Question: I'm having trouble getting this short program to work. It's not complete but I want to solve a seg fault I'm getting at compilation. The gist of what's there is pretty much:
To reads a (sub)string on the command line and search for that (sub)string in every 'word' on stdin. Every word that contains this (sub)string is printed. If no match can be found, an appropriate message is output. Also, if there is less or more than one command-line argument, a usage-message is output.
I understand a seg fault can arise from an attempt to access an index that doesn't exist or infinite loops. A little bit of bug testing shows that the problem does lie in the while loop, but I can't figure out why.
The result is when I input: './match ant < match.data' into the command line, with 'match.data' holding
'fantastic dog x gooblygooblygoo antx xant ant anananananananananananan'
When fgets reaches the end of match.data, does it not return NULL and the loop terminated?
Thanks!

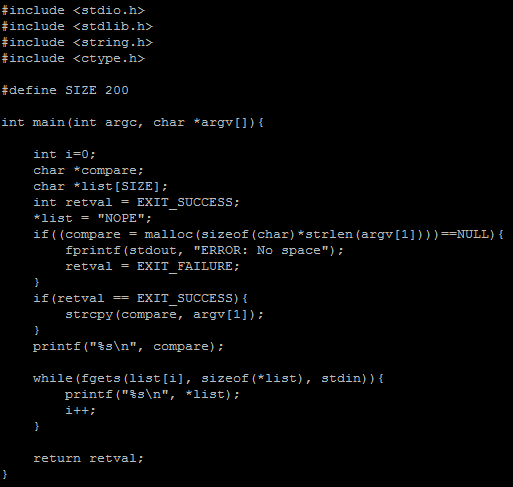
Answer: There are two problems with your code:
1. You use an uninitialized pointer in the fgets call (the pointers in the array are all uninitialized)
2. You're doing sizeof in a pointer, which returns the size of the pointer and not what it points to.
To solve the first problem is to allocate memory for the pointers inside the array. This can either be done by allocating dynamically (using e.g. 'malloc') or make it an array of arrays.
When the first point is solved, it's easy to solve the second point, as you then have the size of the strings.
---
Reading your code closer, you actually initialize the first pointer in the array, when you make it point to a constant (read-only) array of five characters, the character literal '"NOPE"'. Besides having <URL>.